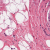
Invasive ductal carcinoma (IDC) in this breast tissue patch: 0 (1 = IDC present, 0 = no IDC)